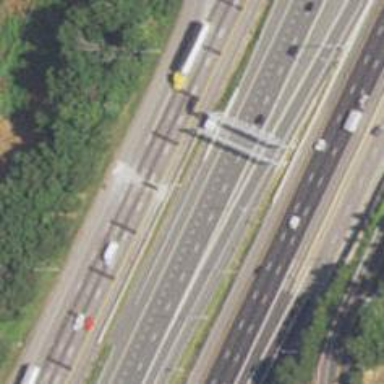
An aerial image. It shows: Toll gantry on the road.